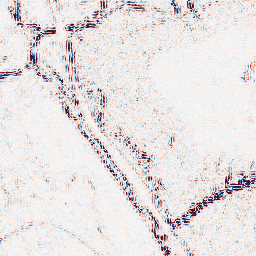
Category: wavelet
Decomposition family: wavelet_reverse_biorthogonal
Decomposition parameters: wavelet: rbio1.3
level: 2
Upsampling method: quadratic
Upsampling parameters: scale: 4
Upsampling scale: 4